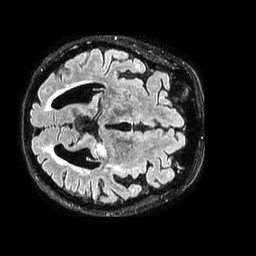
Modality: FLAIR
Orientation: axial
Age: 77
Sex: female
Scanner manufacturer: philips
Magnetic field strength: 1.5 T
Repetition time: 4.8 s
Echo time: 0.38 s